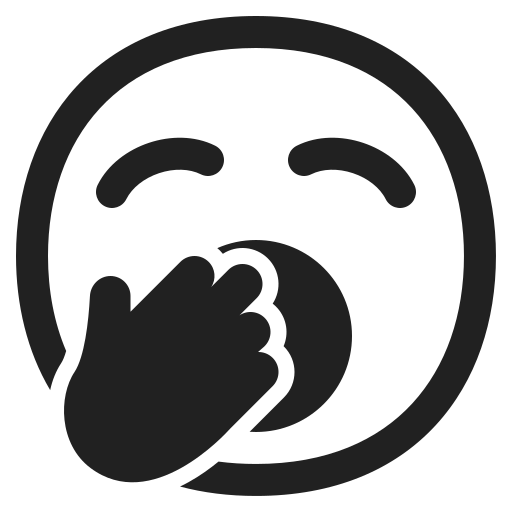
yawning face high contrast